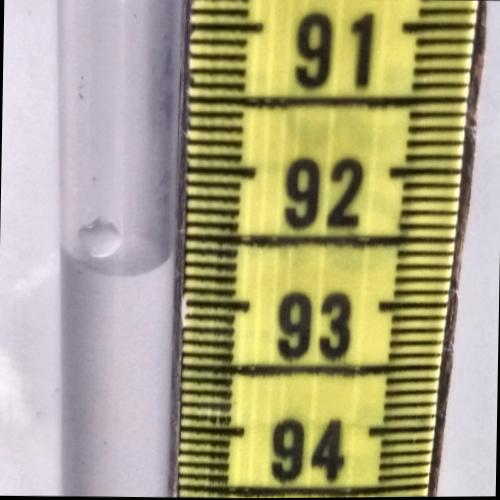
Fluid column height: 92.8 cm